Field crop: maize
Growth stage: 2
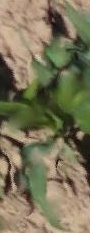
Species: maize